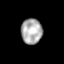
Tissue: skin
Cell type: Epithelial cells
Senescence score: 0.1929
Nuclear area (px): 524
Mean DAPI intensity: 172.639